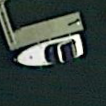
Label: Civil_yacht